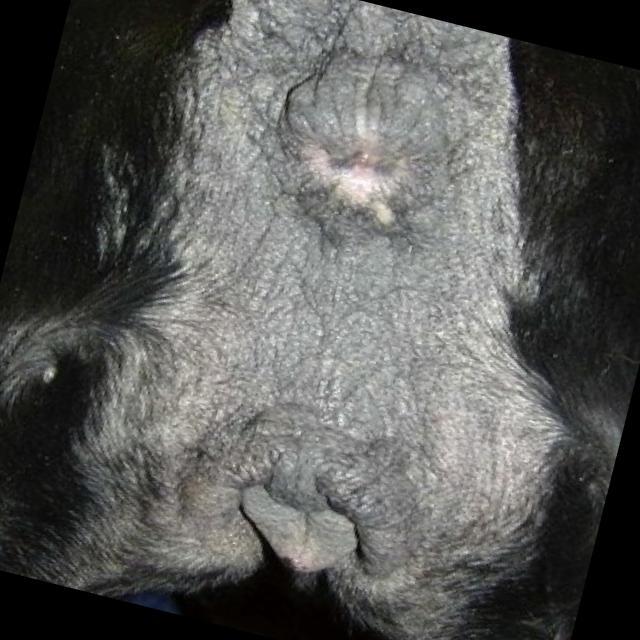
Canine hypersensitivity reaction — allergic skin response with urticaria, erythema, pruritus, and angioedema. May be food, environmental, or flea allergy related.